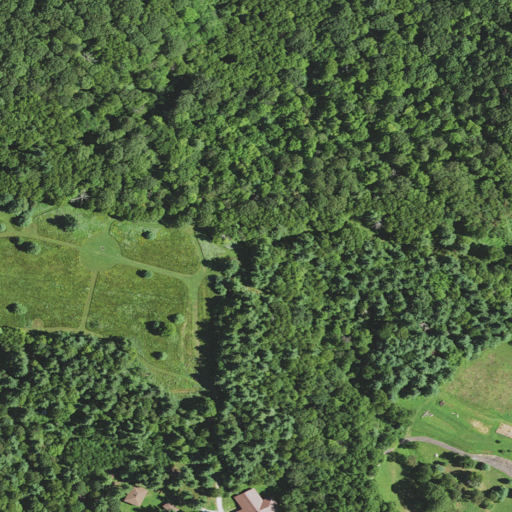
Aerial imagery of ridge(s) in North Carolina named Laurel Ridge containing mixed forest, deciduous forest, pasture, shrub, open development, evergreen forest, and low intensity development